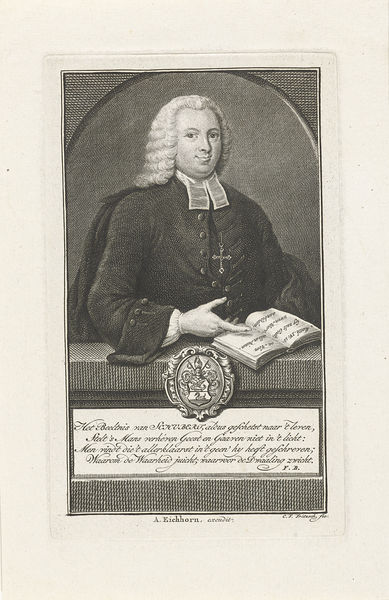
Titel: Portret van dominee Schubert
Künstler: Christian Friedrich Fritzsch
Standort: Amsterdam
Institution: Rijksmuseum
Schlagwörter: priest, white, black, golden, hair, print, man, black and white, frame, coat, books, cross, smile, letter, smiling, art, crest, book, symbol, text, point, hairs, lawyer, judge, engrave, smiley, educational, lawye, dashing